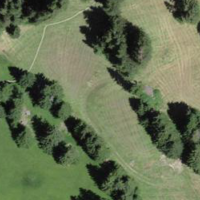
EUNIS habitat code: 24
Species observed at this site:
Hesperia comma
Vanessa atalanta
Euthystira brachyptera